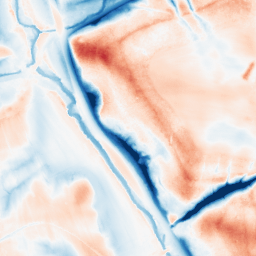
Category: trend_removal
Decomposition family: local_polynomial
Decomposition parameters: window_size: 51
degree: 2
Upsampling method: sinc_hamming
Upsampling parameters: scale: 4
kernel_size: 16
Upsampling scale: 4